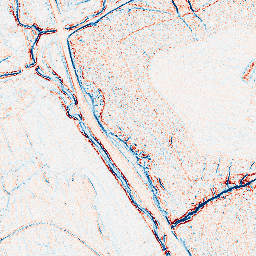
Category: edge_preserving
Decomposition family: bilateral
Decomposition parameters: d: 5
sigma_color: 150
sigma_space: 25
Upsampling method: regularized
Upsampling parameters: scale: 4
lambda_reg: 0.01
Upsampling scale: 4